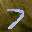
Label: 7